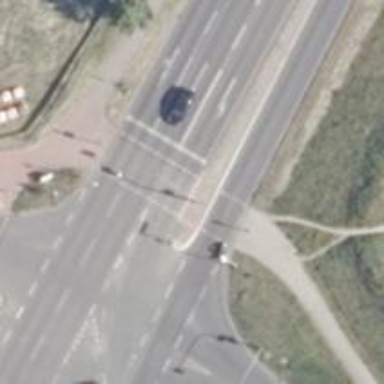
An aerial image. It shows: Road crossing with traffic signals.